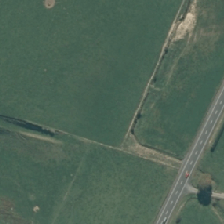
Land cover: shortrotation_cropland